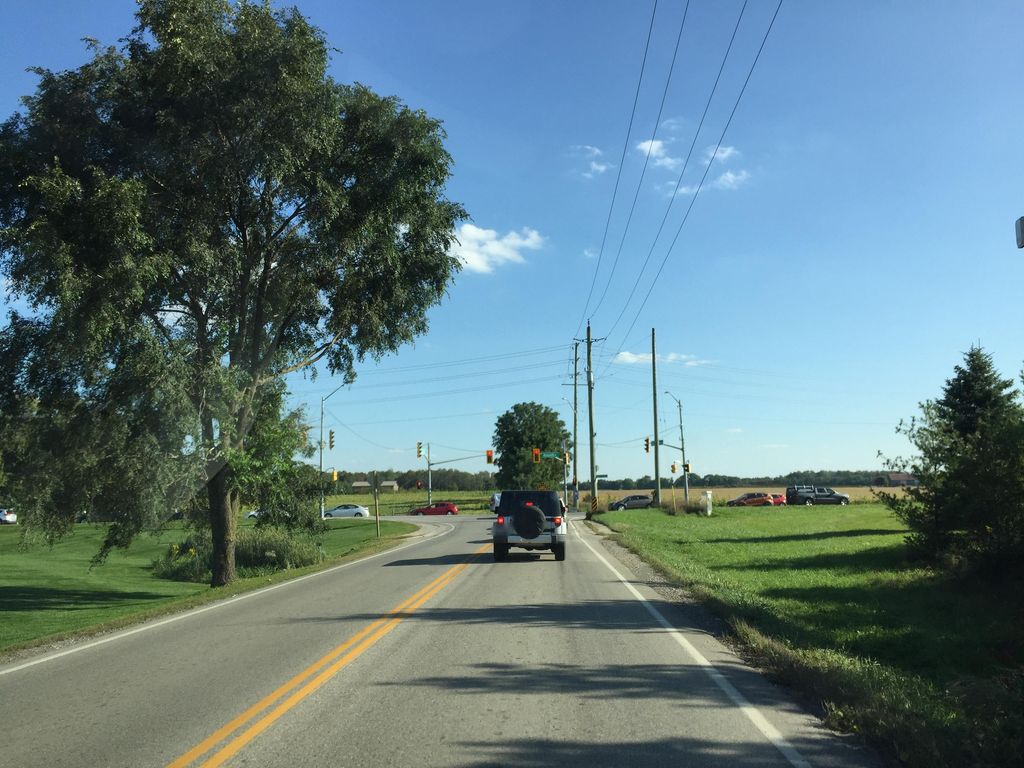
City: kitchener-waterloo